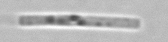
Label: Leptocylindrus